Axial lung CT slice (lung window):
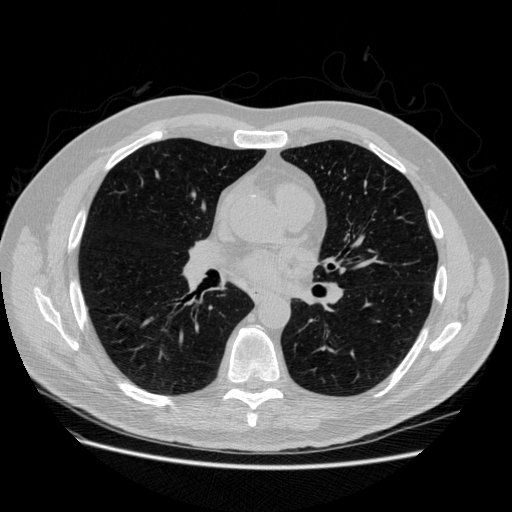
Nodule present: no